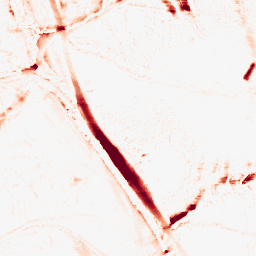
Category: morphological
Decomposition family: morphological_ellipse
Decomposition parameters: operation: opening
width: 10
height: 20
Upsampling method: cubic_catmull_rom
Upsampling parameters: scale: 2
Upsampling scale: 2